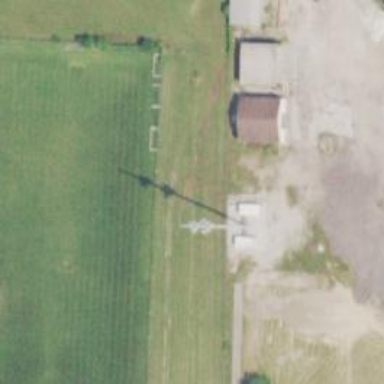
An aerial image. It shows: Mast structure.